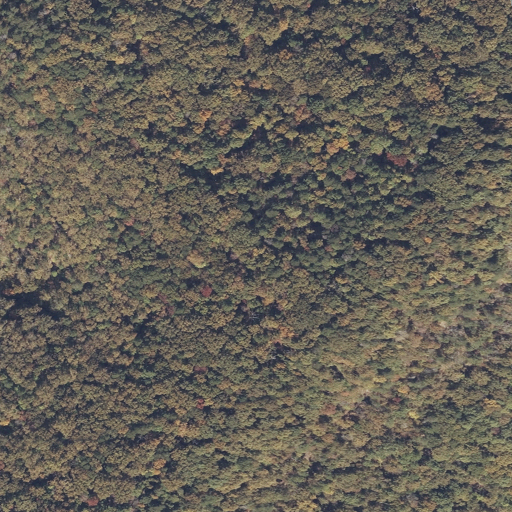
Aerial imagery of ridge(s) in Alabama named Back Valley Ridge containing deciduous forest, mixed forest, evergreen forest, and open water